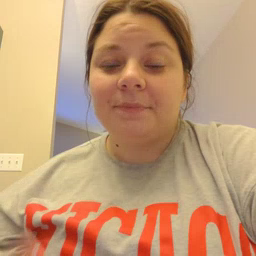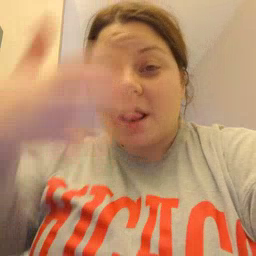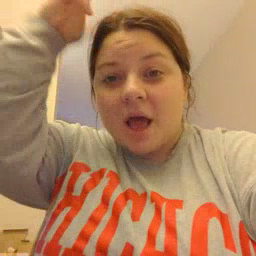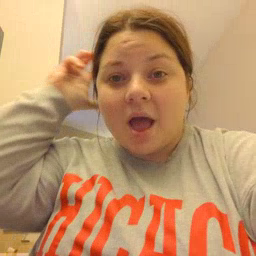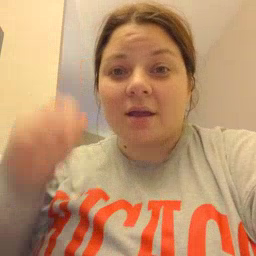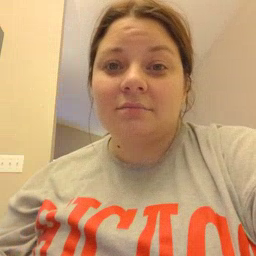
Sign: lion